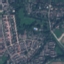
Label: Residential